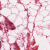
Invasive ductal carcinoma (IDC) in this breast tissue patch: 0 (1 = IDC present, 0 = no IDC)